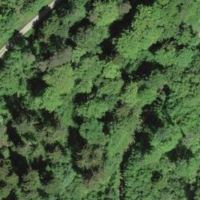
EUNIS habitat code: 43
Species observed at this site:
Juglans regia